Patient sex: F
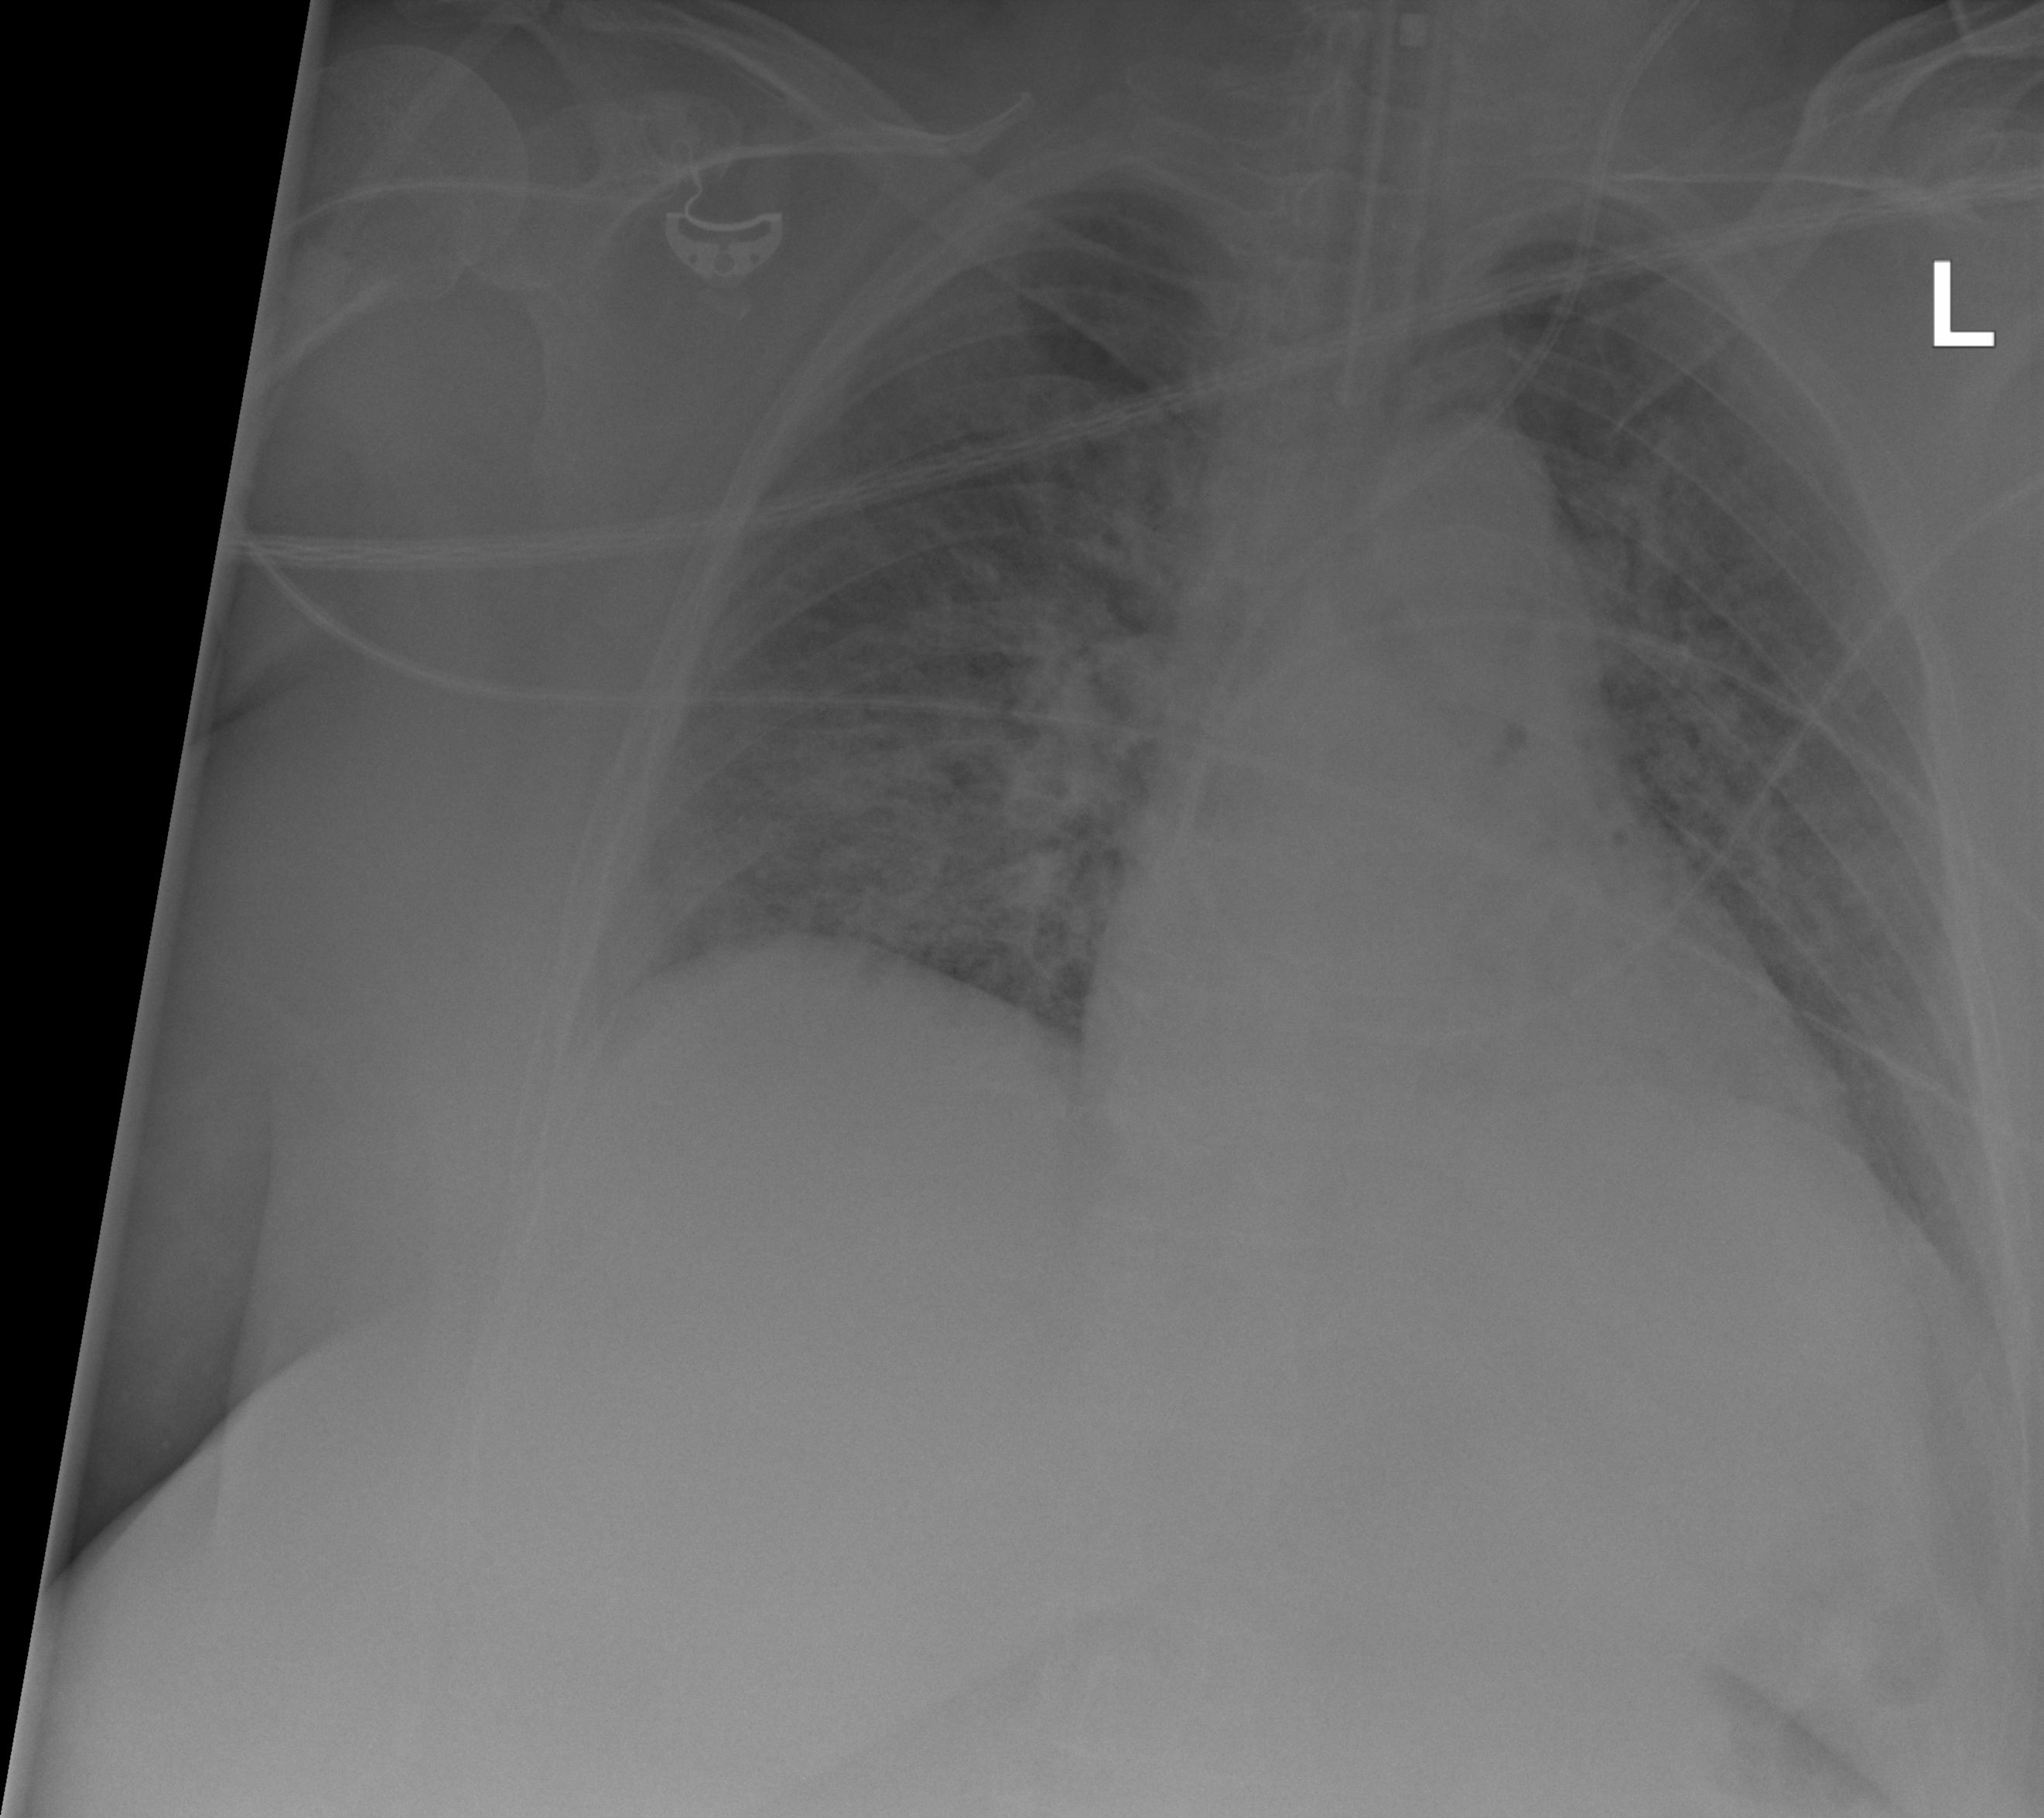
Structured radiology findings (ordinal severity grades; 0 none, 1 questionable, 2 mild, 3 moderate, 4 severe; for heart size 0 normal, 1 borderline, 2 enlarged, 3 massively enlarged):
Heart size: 0
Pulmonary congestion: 0
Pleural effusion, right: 0
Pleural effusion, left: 0
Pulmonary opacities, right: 3
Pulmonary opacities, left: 3
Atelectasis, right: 0
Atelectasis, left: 0